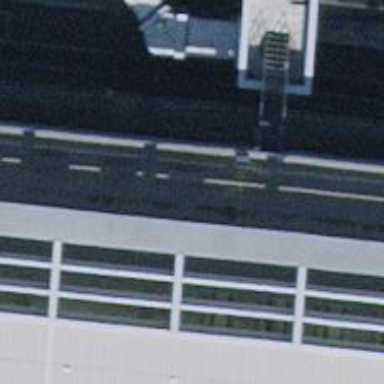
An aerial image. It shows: Airport gate.